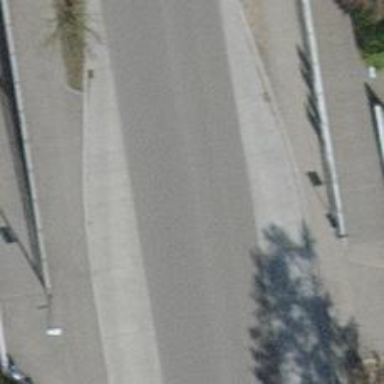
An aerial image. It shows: Bus stop equipped with public transport stop position.